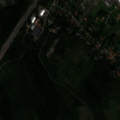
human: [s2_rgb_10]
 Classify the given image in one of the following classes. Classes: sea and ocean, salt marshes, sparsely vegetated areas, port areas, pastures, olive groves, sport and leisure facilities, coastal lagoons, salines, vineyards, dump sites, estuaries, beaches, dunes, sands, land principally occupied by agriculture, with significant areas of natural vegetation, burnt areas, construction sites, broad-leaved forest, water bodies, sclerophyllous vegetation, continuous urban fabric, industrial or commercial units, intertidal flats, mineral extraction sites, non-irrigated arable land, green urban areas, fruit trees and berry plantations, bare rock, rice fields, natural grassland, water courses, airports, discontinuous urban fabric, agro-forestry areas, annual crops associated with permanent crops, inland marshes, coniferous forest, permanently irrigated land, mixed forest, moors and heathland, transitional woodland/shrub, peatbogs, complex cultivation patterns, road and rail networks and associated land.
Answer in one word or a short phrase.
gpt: discontinuous urban fabric, industrial or commercial units, coniferous forest, transitional woodland/shrub